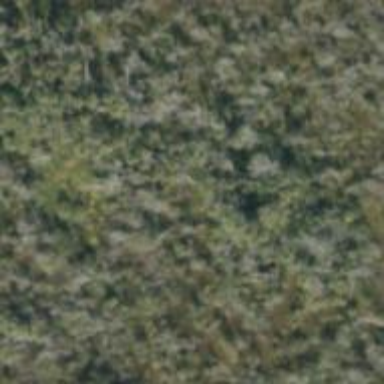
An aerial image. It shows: Swamp in wetland area.